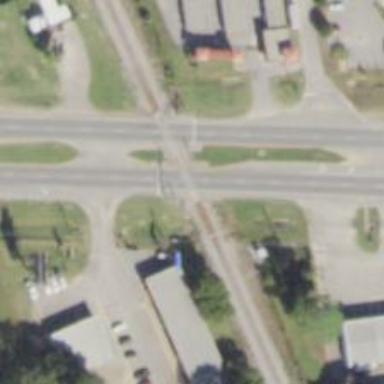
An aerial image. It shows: Railway crossing.